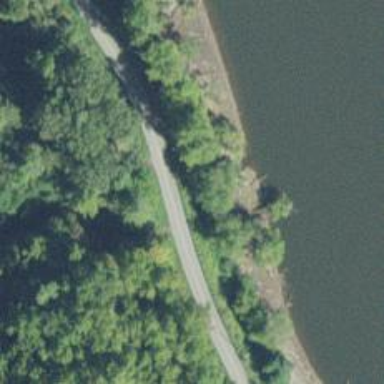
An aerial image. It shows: Culvert tunnel.